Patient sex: M
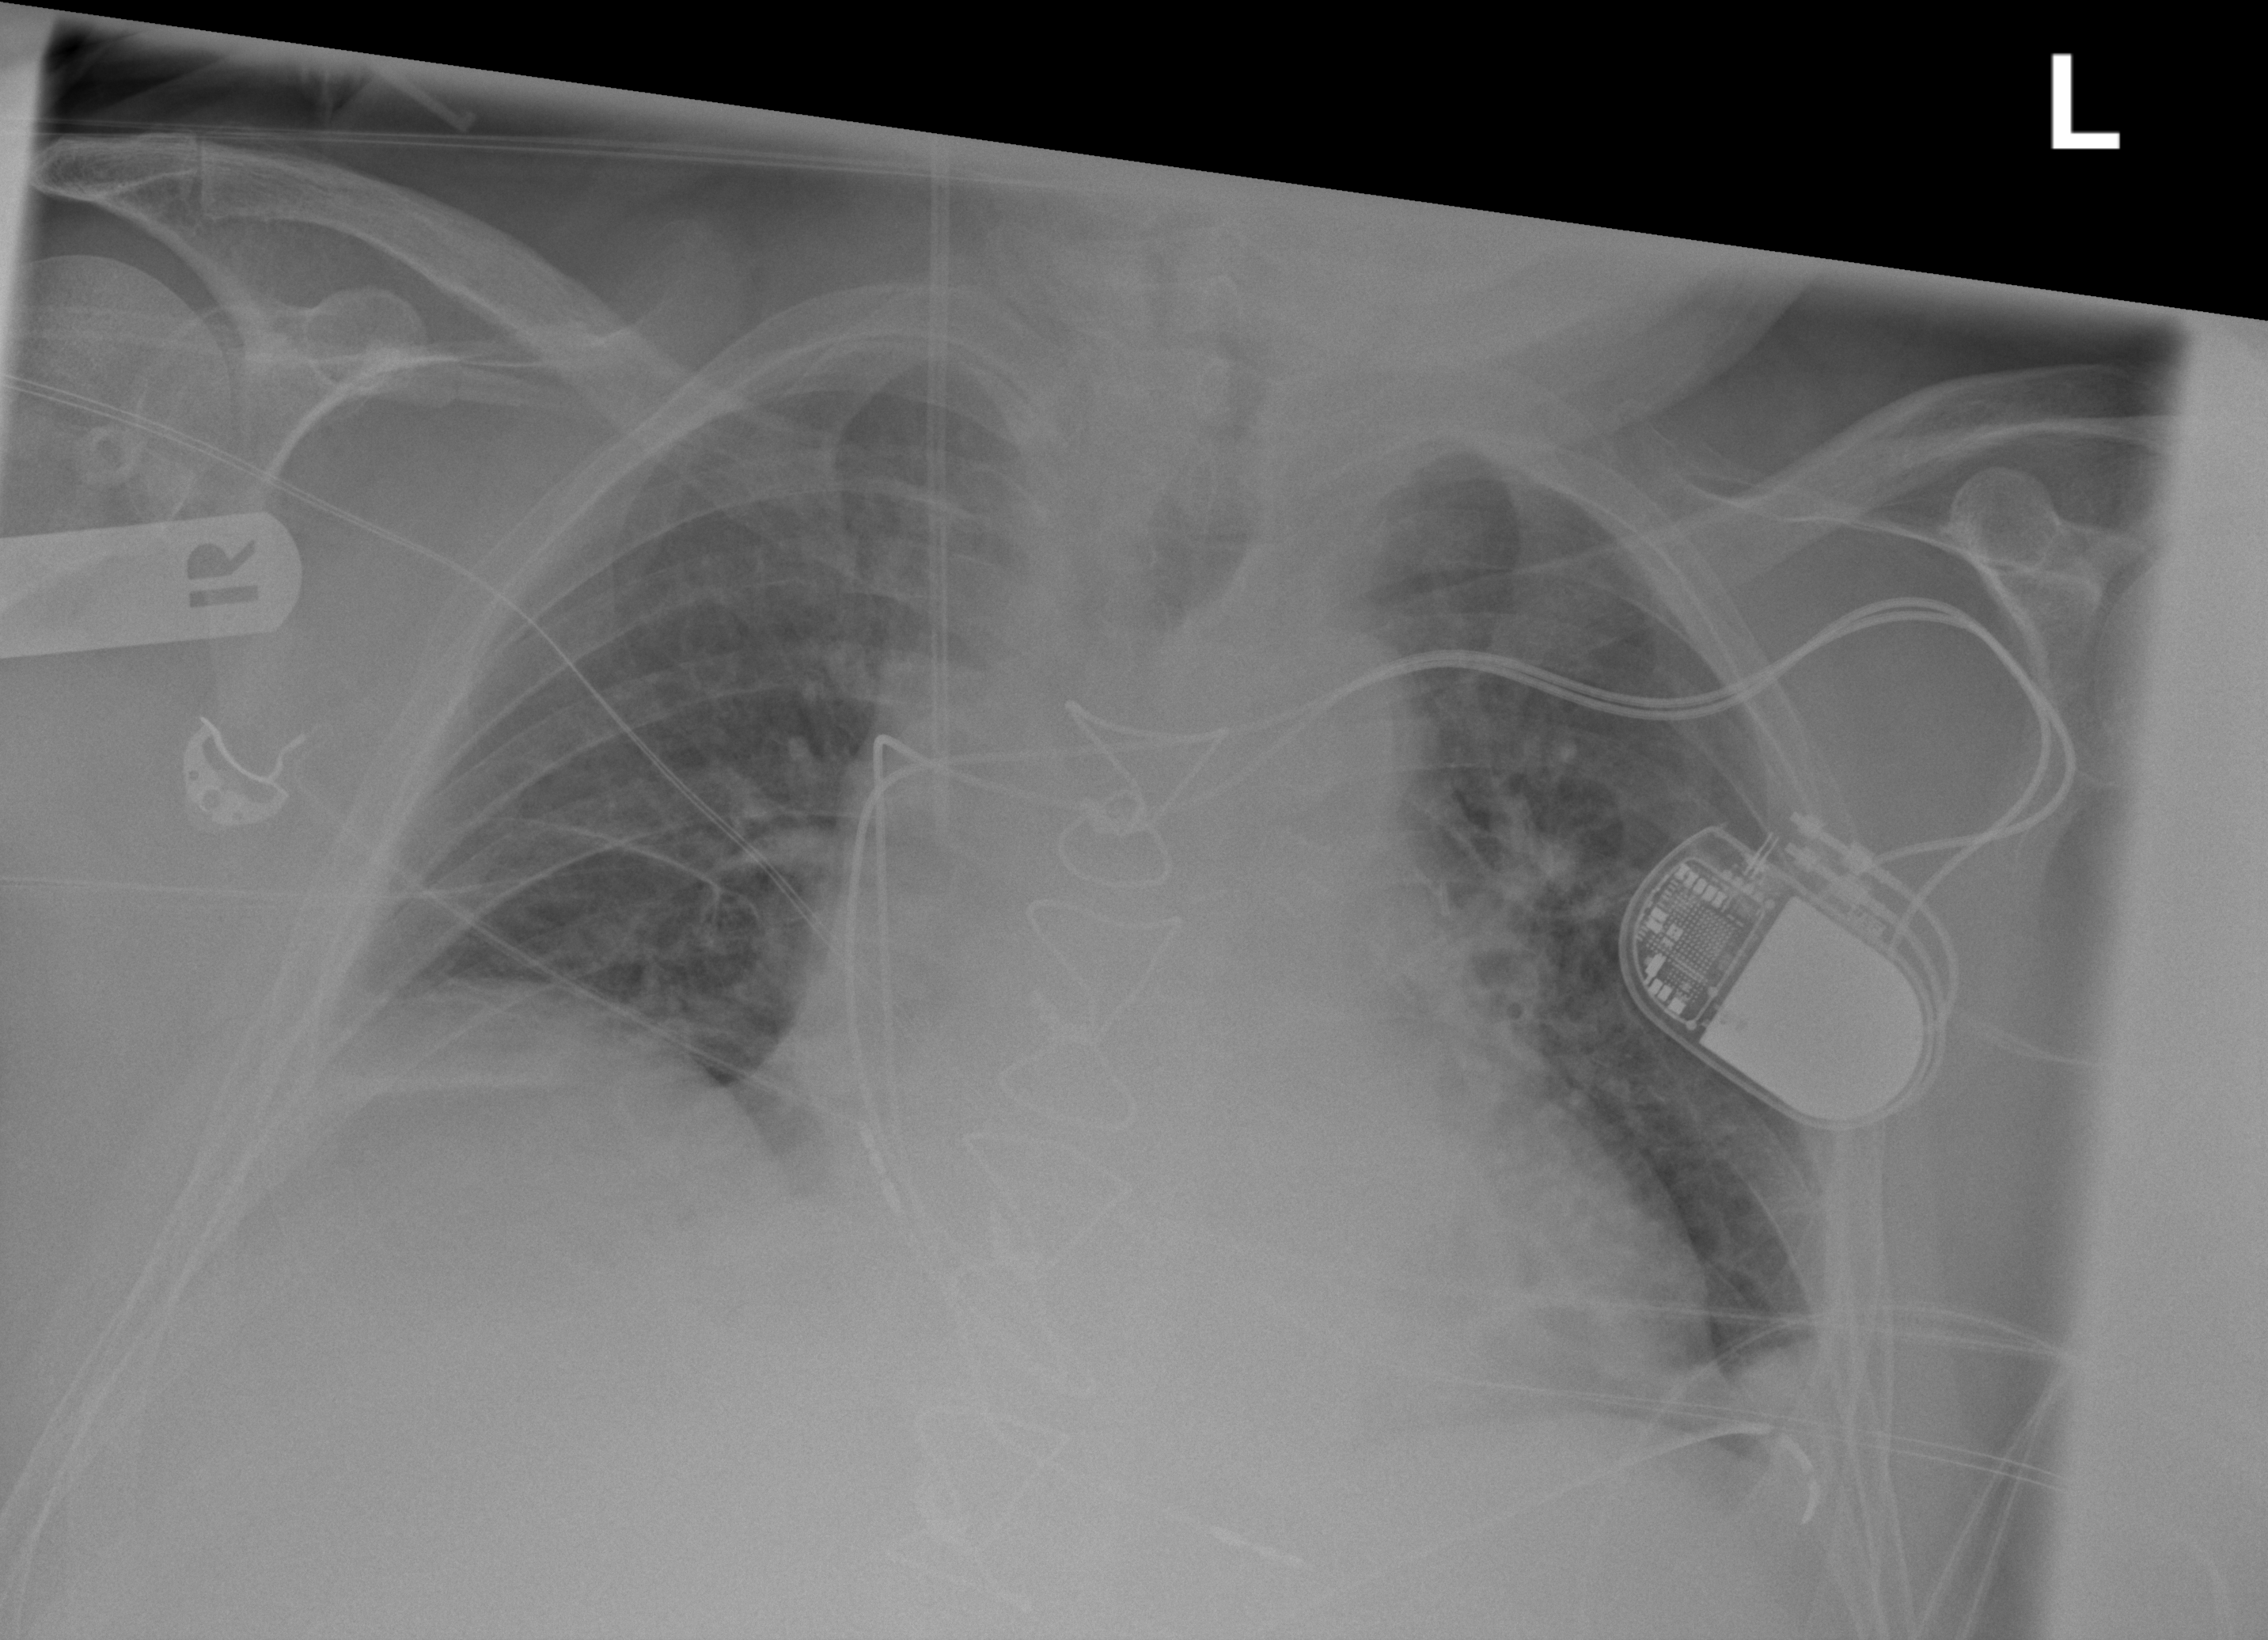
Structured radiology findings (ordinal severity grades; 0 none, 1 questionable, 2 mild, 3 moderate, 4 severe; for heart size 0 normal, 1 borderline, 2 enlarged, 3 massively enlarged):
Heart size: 1
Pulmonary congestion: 1
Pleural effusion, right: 2
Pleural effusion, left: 0
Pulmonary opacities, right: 0
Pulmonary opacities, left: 0
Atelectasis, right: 2
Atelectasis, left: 0